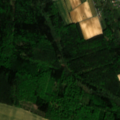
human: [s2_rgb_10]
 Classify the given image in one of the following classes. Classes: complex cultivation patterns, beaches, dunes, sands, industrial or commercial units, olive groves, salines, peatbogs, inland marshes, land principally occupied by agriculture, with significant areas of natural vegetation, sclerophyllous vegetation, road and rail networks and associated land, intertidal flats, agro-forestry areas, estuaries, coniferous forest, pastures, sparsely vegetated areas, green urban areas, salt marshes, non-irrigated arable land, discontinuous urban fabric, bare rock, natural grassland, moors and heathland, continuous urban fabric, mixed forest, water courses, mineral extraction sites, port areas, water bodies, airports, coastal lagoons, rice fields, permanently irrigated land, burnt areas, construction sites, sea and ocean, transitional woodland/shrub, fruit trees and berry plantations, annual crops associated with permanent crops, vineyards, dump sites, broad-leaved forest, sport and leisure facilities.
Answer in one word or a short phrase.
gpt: discontinuous urban fabric, non-irrigated arable land, complex cultivation patterns, broad-leaved forest, mixed forest